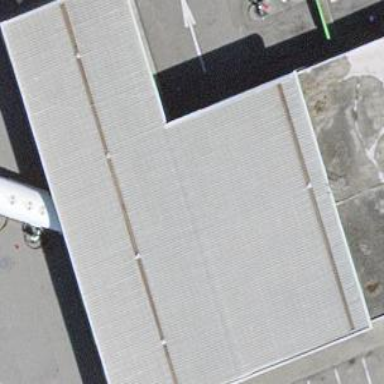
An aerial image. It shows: Fuel amenity located on the roof of building.